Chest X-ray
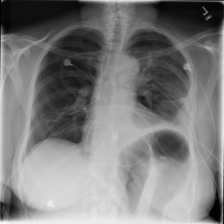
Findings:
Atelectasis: positive
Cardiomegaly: negative
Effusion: positive
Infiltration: negative
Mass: negative
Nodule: negative
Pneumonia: negative
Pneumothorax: positive
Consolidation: negative
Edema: negative
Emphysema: negative
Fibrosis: negative
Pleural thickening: positive
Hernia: negative